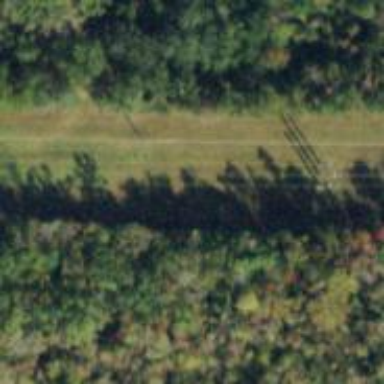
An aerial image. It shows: Power pole.